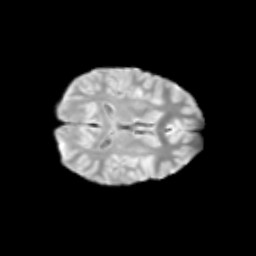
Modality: T2w
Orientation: axial
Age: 13
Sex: female
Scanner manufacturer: siemens
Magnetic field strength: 3 T
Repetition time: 3.8 s
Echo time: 0.07 s